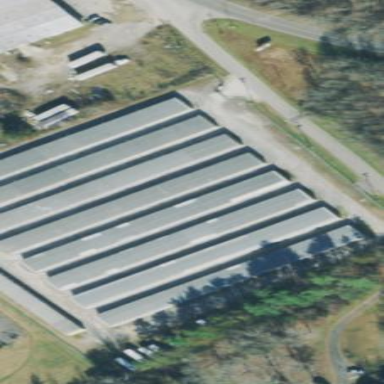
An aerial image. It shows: Building that serves as storage rental shop.